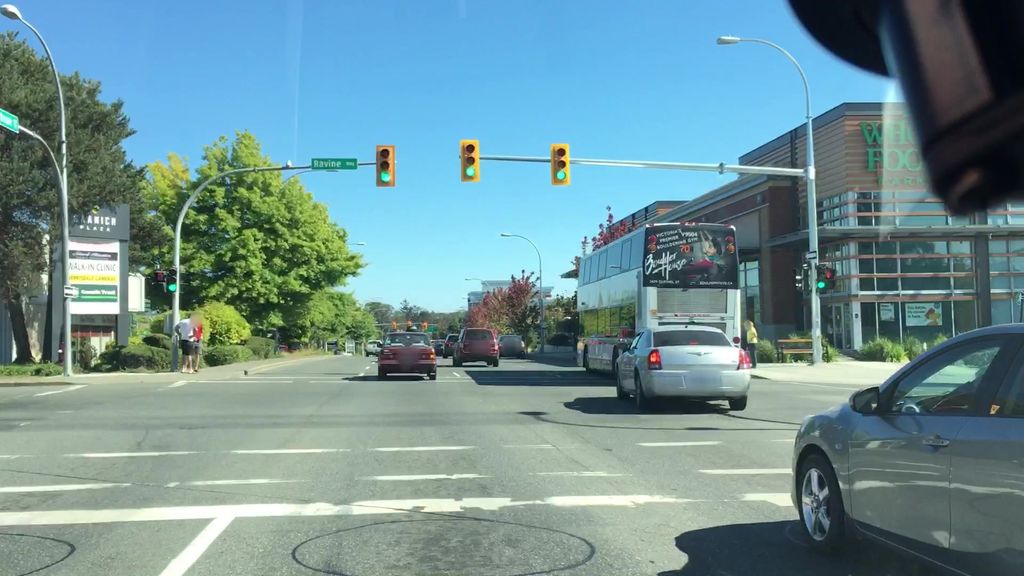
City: victoria